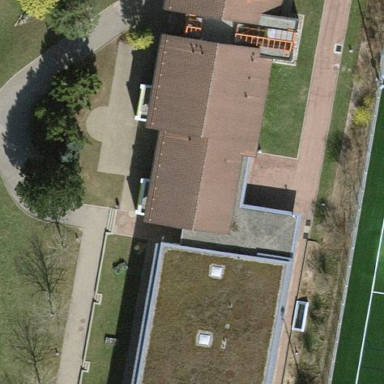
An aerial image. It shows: School building.